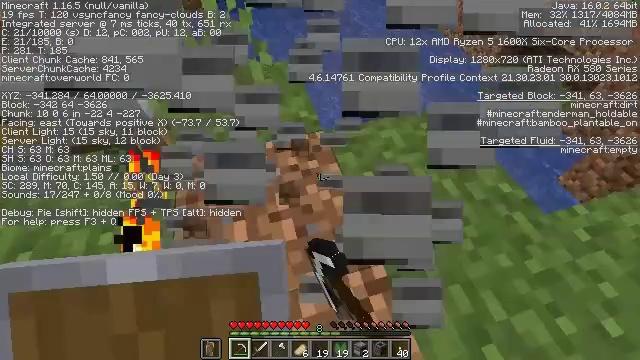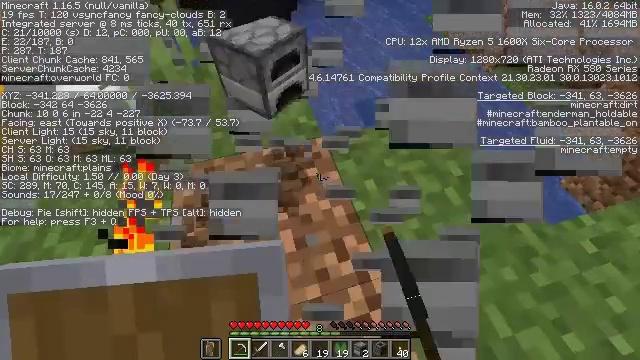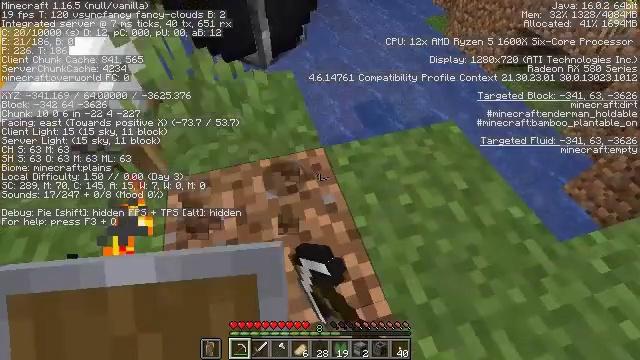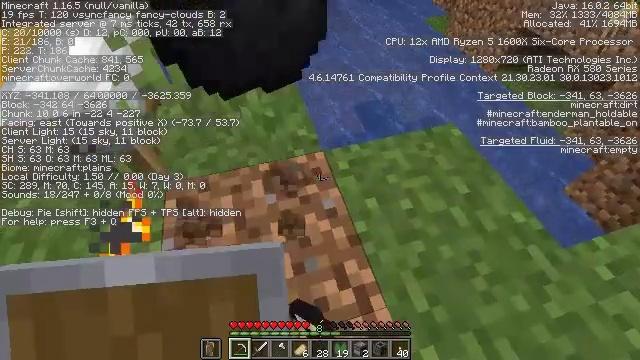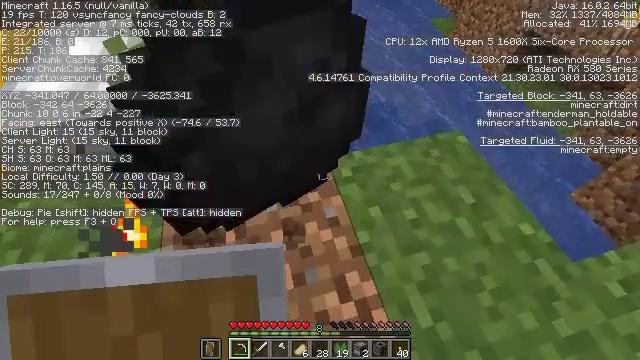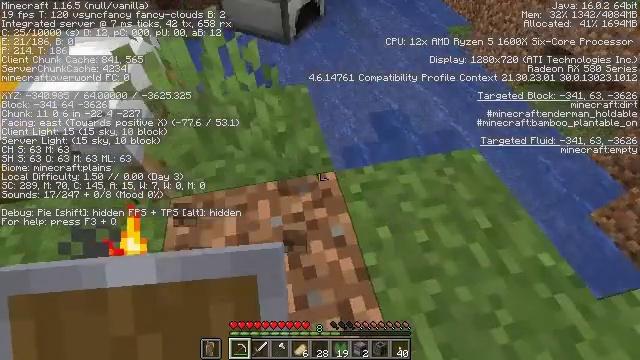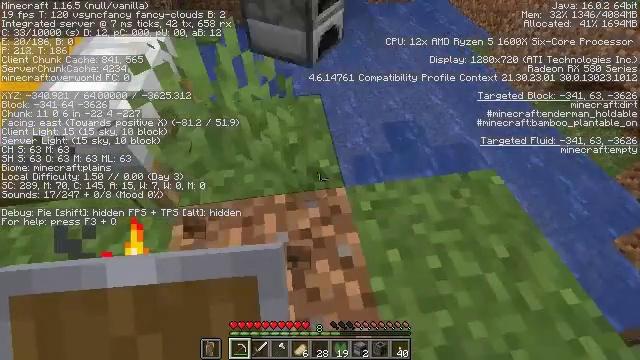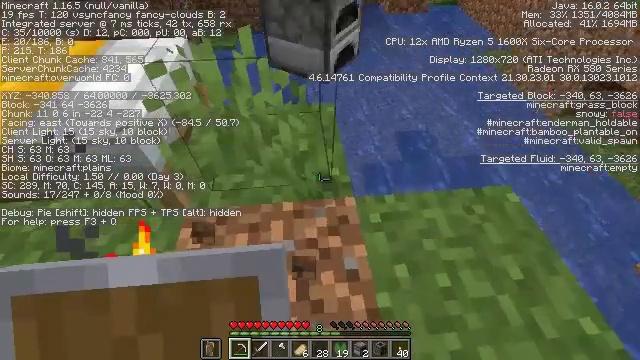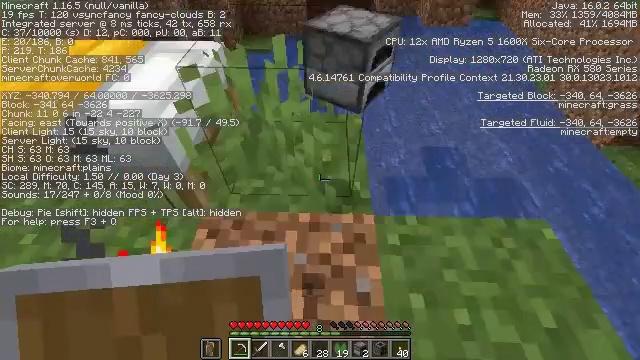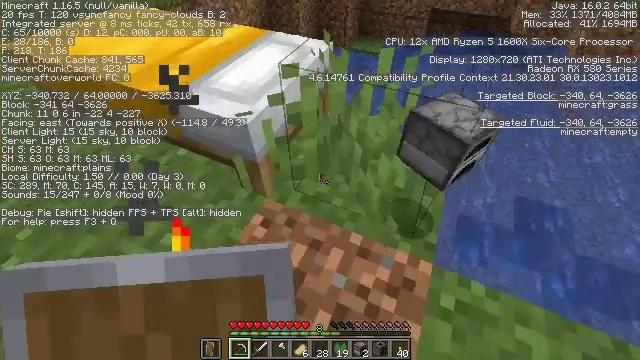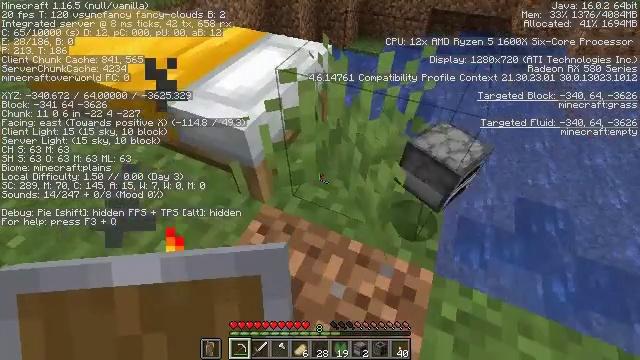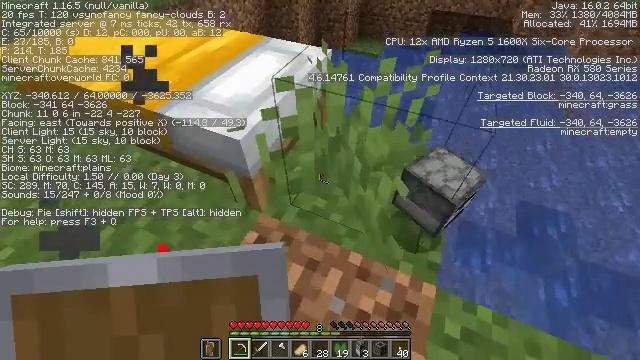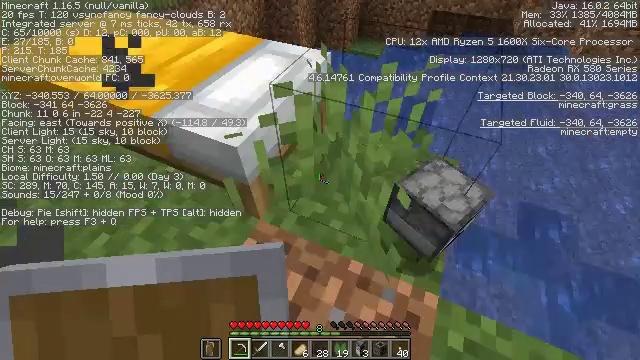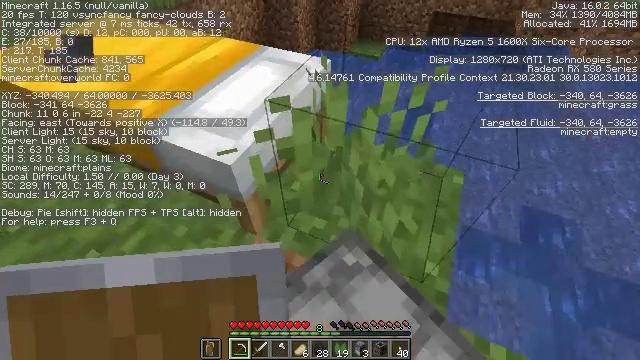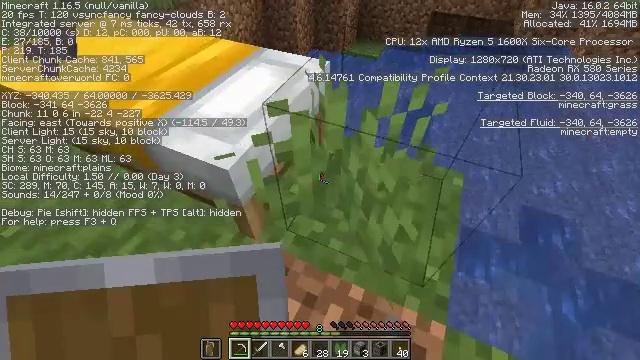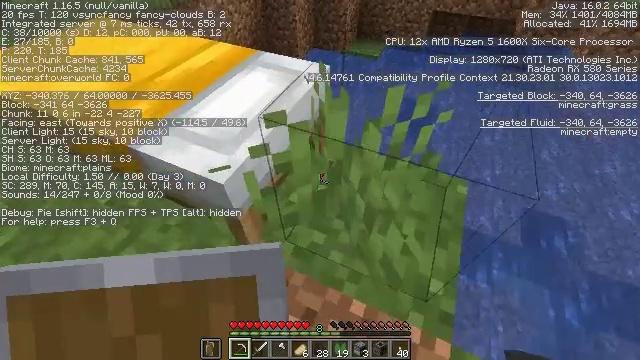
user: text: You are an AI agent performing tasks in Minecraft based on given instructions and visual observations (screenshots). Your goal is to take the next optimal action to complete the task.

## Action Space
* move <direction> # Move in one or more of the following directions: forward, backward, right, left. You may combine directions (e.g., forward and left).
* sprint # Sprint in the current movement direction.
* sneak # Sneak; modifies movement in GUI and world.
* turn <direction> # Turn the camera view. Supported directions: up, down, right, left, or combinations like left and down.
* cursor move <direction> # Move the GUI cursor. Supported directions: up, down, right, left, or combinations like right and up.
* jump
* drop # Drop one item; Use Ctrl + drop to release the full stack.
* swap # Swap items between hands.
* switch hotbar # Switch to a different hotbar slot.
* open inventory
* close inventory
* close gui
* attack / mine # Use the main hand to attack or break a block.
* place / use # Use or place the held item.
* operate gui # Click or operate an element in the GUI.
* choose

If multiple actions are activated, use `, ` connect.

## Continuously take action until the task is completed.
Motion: motion action
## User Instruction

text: Collect the yellow bed from its place.
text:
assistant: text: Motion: move forward, sneak, attack / mine
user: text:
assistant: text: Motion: move forward, sneak, attack / mine
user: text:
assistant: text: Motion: move forward, sneak, attack / mine
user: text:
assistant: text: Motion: move forward, sneak
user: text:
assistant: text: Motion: move forward, sneak, turn left
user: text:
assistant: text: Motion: move forward, sneak, turn left and up
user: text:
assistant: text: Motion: move forward, sneak, turn left and up
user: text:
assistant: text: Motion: move forward, sneak, turn left and up
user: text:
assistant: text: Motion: move forward, sneak, turn left
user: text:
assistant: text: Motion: move forward, sneak
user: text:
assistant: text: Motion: move forward, sneak
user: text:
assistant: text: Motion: move forward, sneak
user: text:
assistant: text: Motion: move forward, sneak
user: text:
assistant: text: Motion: move forward, sneak
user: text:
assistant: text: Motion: move forward, sneak
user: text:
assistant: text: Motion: move forward, sneak, turn left
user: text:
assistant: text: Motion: move forward, sneak
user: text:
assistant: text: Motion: move forward, sneak
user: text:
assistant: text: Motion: move forward, sneak, turn left
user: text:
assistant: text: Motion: move forward, sneak, turn left
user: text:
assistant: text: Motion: sneak, turn left and up
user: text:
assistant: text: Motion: sneak, turn left and up
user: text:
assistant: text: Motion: sneak, turn left and up
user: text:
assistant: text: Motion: sneak, turn left
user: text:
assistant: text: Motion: sneak, turn left, attack / mine
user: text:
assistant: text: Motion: sneak, turn left, attack / mine
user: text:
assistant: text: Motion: sneak, attack / mine
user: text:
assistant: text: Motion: sneak, attack / mine
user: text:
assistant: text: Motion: sneak, attack / mine
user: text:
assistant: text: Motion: sneak, attack / mine